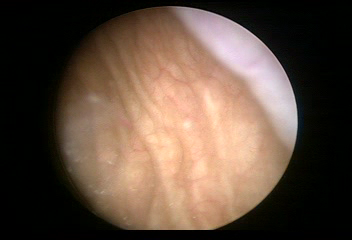
Modality: WLC
Class: Normal mucosa
Bladder cancer association: No